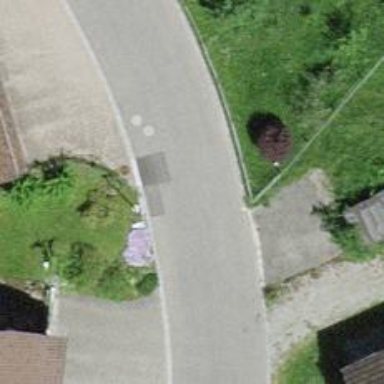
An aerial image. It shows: Residential road with asphalt surface.